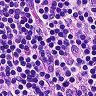
Metastatic tissue present: no